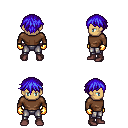
a pixel art fantasy rpg character, male body template, human, tanned skin, brown long-sleeve shirt, metal pants, blue short bangs hairstyle, gold gloves, maroon shoes, four views (front, back, left, right), 2x2 character sprite sheet, small pixel art, hard edges, no anti-aliasing